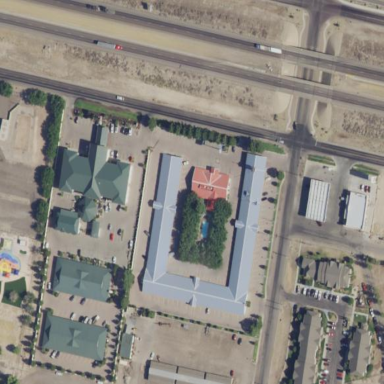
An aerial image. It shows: Hotel building.